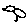
Label: bird